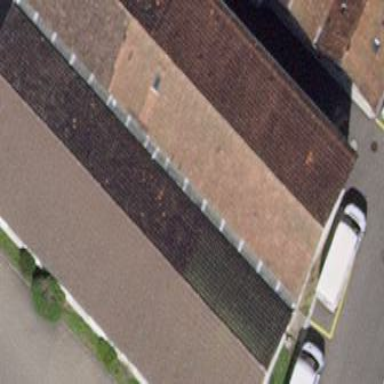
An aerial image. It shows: Industrial building.